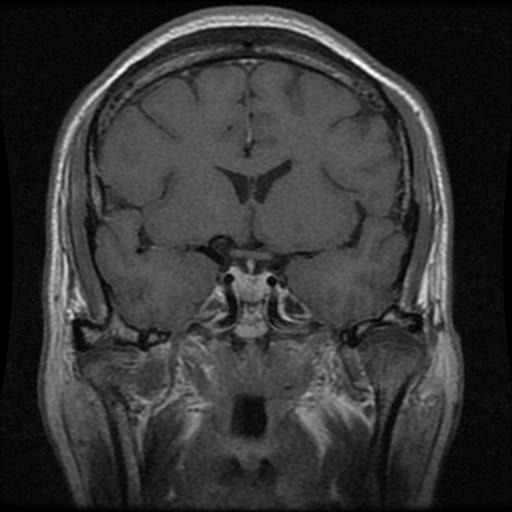
Label: pituitary